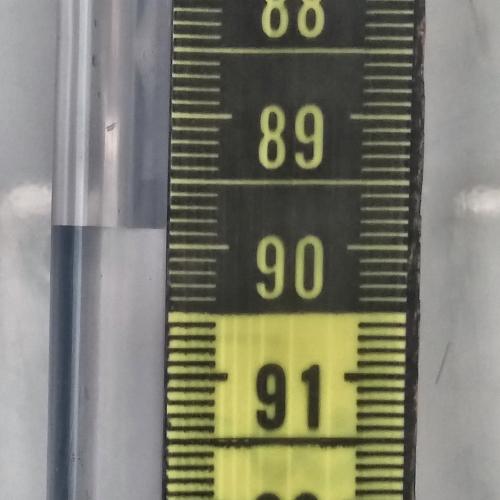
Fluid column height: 89.9 cm